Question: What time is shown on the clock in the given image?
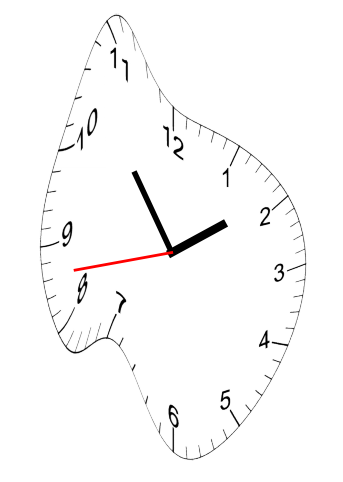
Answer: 01:53:43